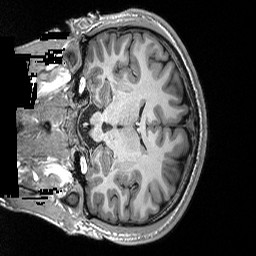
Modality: T1w
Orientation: coronal
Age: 24